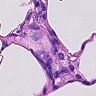
Metastatic tissue present: no